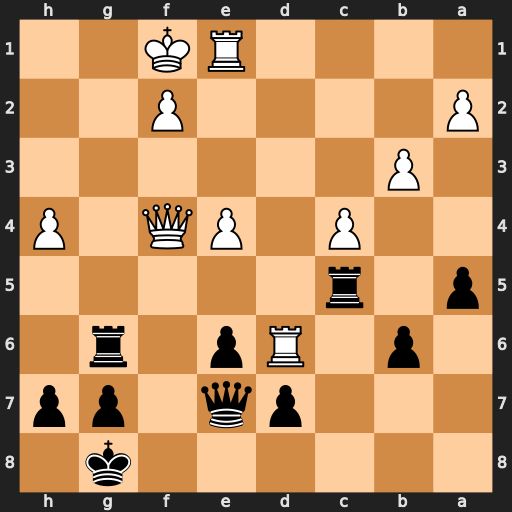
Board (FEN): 6k1/3pq1pp/1p1Rp1r1/p1r5/2P1PQ1P/1P6/P4P2/4RK2
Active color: b
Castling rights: -
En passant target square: -
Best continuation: e5 Rxg6 exf4